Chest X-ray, AP view. Patient: 60 years old, sex M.
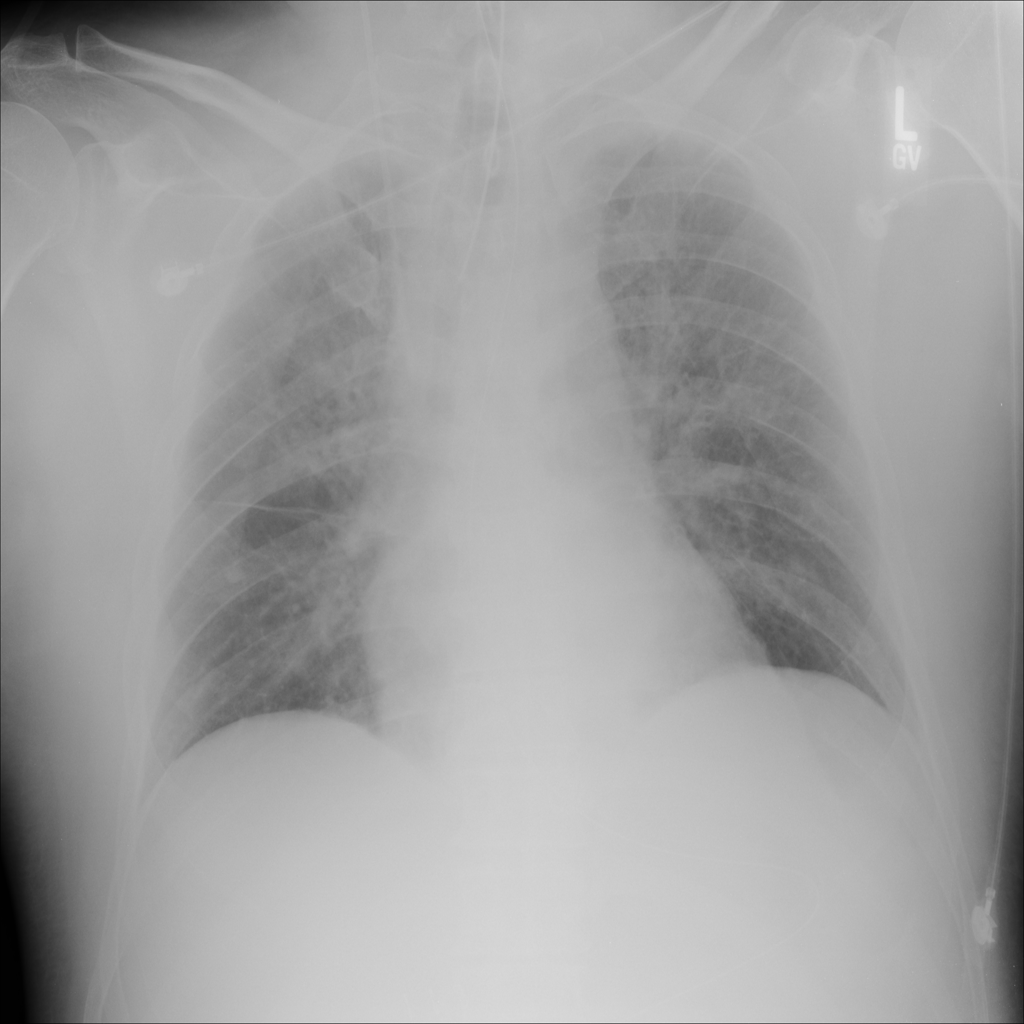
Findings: Infiltration